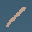
Label: 1